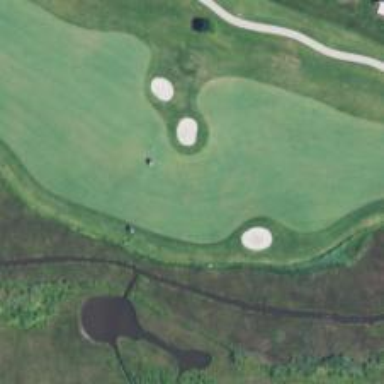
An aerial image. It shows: Golf hole.